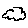
Label: cloud